Field crop: maize
Growth stage: 2
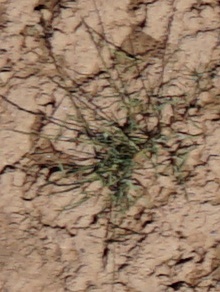
Species: lolium